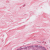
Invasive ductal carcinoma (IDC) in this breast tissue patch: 0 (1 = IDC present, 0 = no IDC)